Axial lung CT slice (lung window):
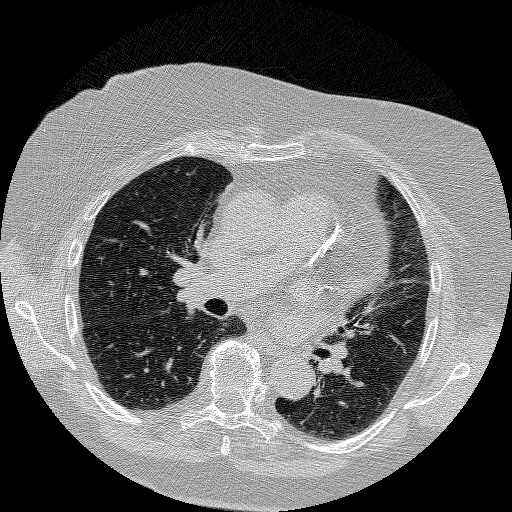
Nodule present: no